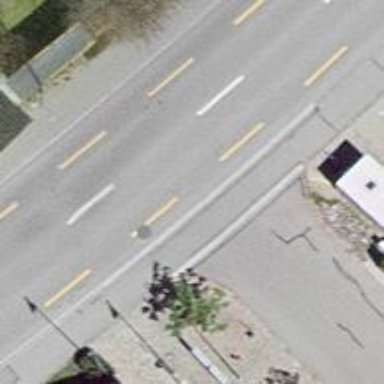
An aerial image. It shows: Primary highway with asphalt surface and designated cycle lane.